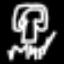
Label: mushroom